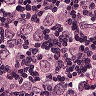
Metastatic tissue present: yes